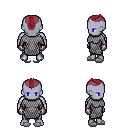
a pixel art fantasy rpg character, male body template, dark elf, purple skin, chain mail, teal pants, brunette short mohawk hairstyle, metal gloves, white slippers, four views (front, back, left, right), 2x2 character sprite sheet, small pixel art, hard edges, no anti-aliasing